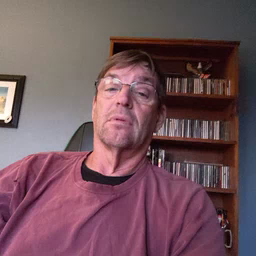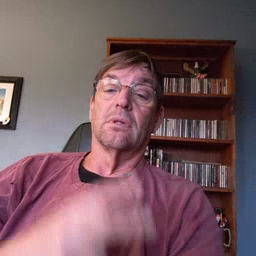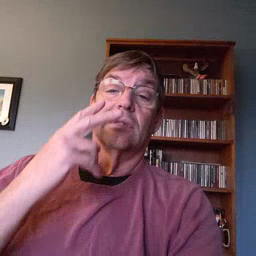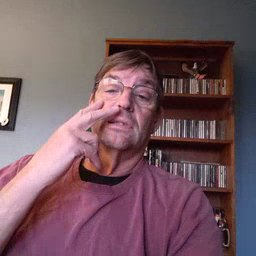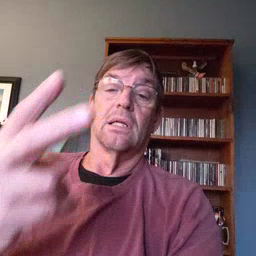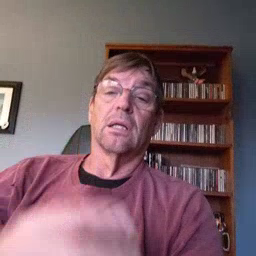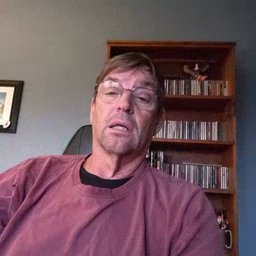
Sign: see